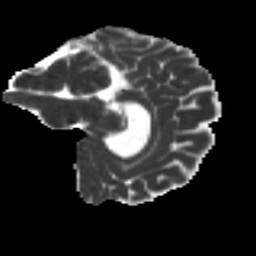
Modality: MD
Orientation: sagittal
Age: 29
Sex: female
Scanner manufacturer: ge
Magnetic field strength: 3 T
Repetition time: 7.8 s
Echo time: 0.0606 s